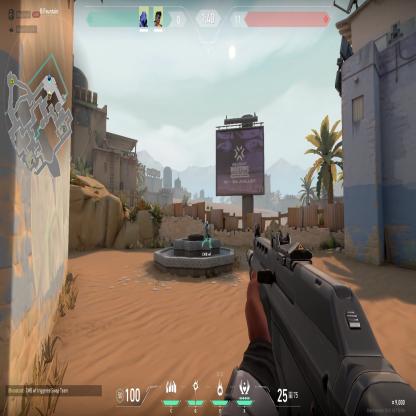
Label: teammate